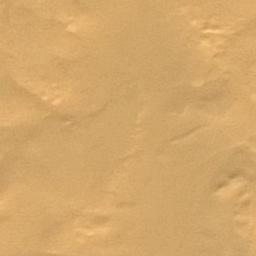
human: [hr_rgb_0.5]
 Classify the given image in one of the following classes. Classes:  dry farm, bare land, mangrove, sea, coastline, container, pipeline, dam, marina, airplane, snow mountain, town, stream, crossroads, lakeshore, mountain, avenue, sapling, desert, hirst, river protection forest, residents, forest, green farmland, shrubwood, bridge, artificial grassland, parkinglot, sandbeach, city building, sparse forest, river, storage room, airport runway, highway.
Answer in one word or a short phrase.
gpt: desert